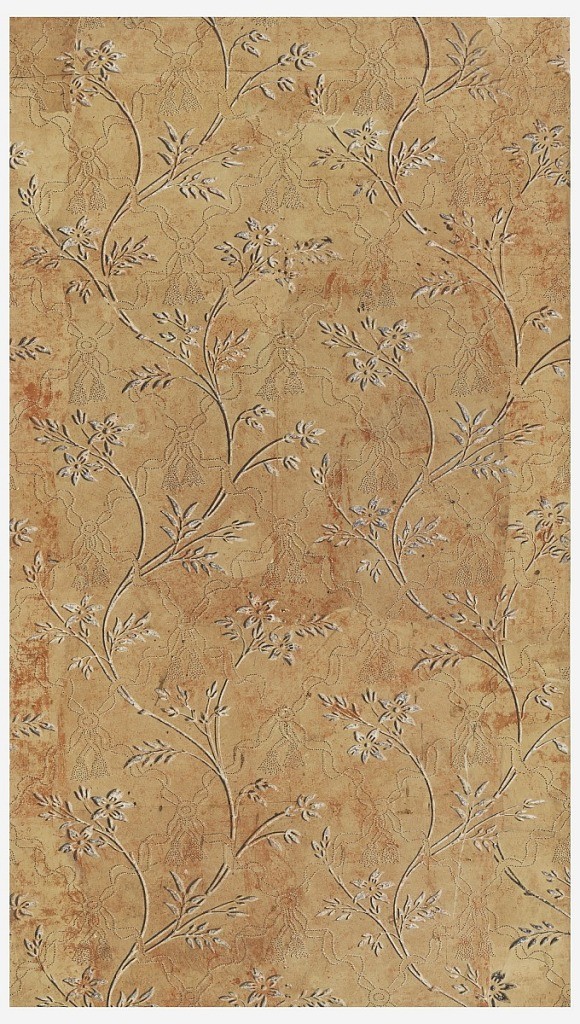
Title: Sidewall
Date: ca. 1770
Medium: Block-printed on handmade paper
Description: Vertical rectangle. Rectangular framework of twisted ribbons, running diagonally, in black and white dots, with tassels hanging from points of intersection. Vertical serpentines of slender vine with flowers and foliage in black and white. Slip printed in two colors with one woodblock to give a shadow effect.